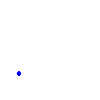
Particle: pion